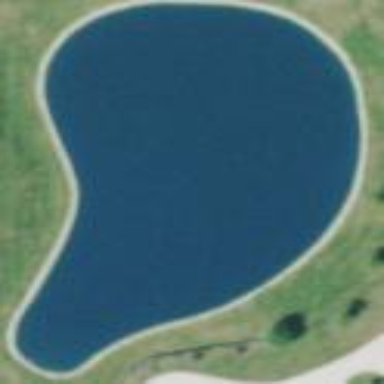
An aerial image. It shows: Peaceful pond surrounded by nature.